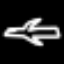
Label: airplane